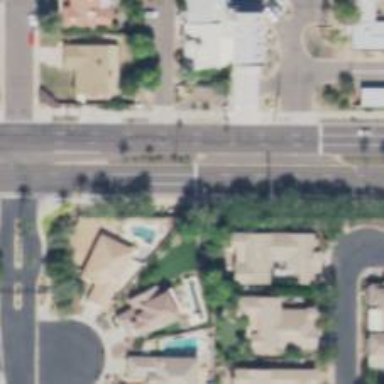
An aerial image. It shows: Solid stop line on the road marking.